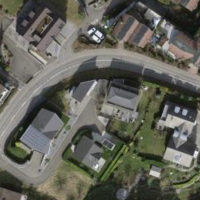
EUNIS habitat code: 54
Species observed at this site:
Medicago sativa
Heracleum sphondylium